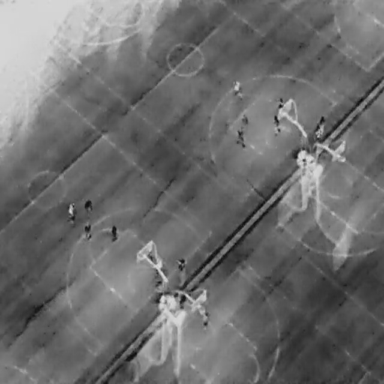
There are 12 People in the infrared image.